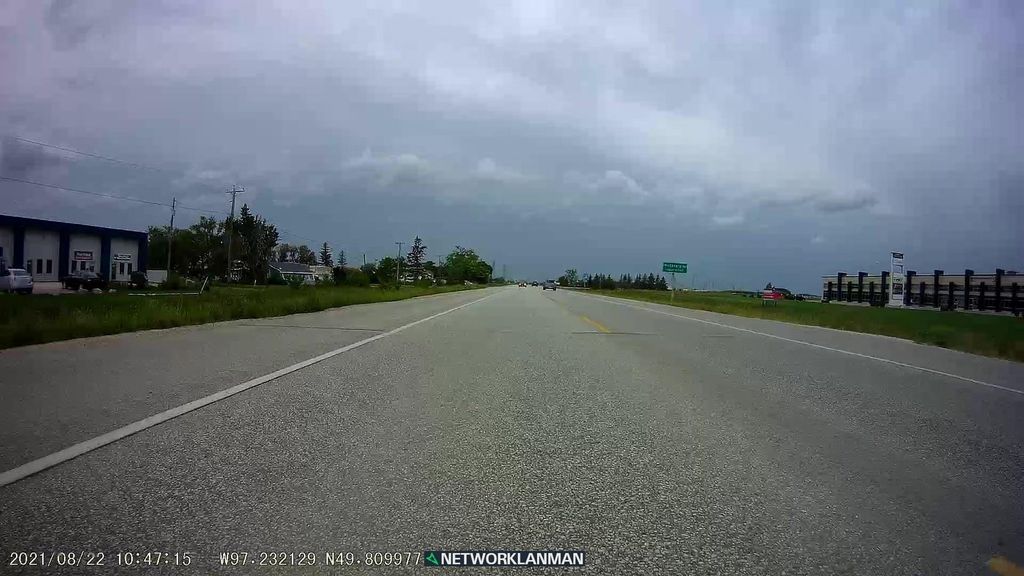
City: winnipeg